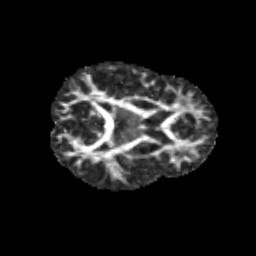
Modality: FA
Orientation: axial
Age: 13
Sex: female
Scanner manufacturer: siemens
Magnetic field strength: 3 T
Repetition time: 3.8 s
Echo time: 0.07 s